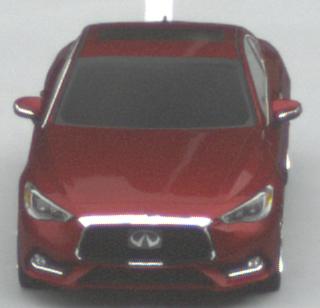
Make: Infiniti
Model: Q60 2.0t
Detailed model: Q60 (V37)
Model produced from: 2016/10
Model produced until: 2018/08
Doors: 2
Color: red
Road condition: dry road
Daytime: morning or afternoon
Contrast: low contrast